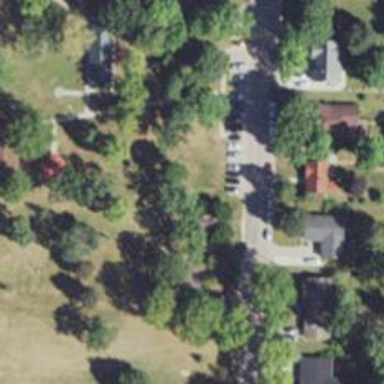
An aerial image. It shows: Disc golf tee area.